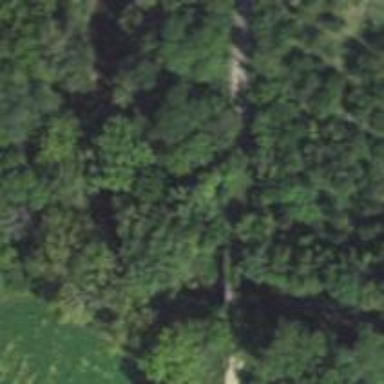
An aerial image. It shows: Track road on bridge.